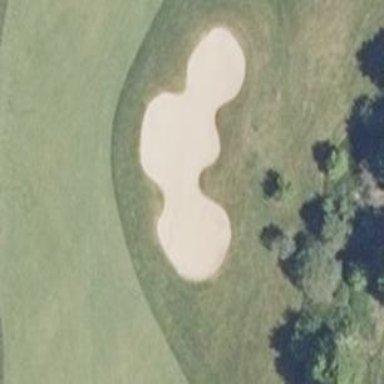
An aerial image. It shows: Bunker on golf course.